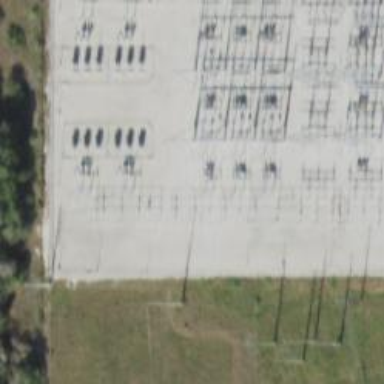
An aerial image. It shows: Switch for power supply.